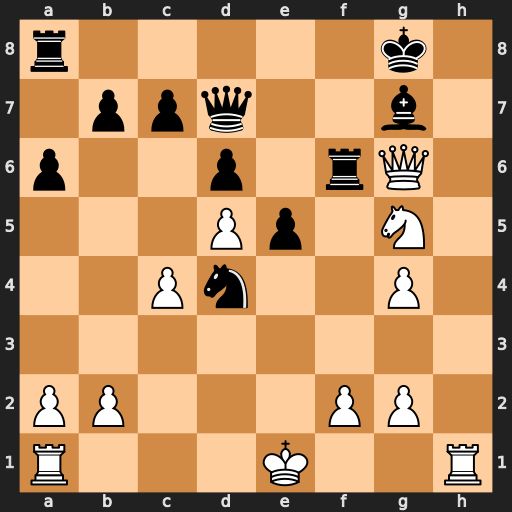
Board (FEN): r5k1/1ppq2b1/p2p1rQ1/3Pp1N1/2Pn2P1/8/PP3PP1/R3K2R
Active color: w
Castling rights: KQ
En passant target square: -
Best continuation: Rh8+ Kxh8 Qh7#